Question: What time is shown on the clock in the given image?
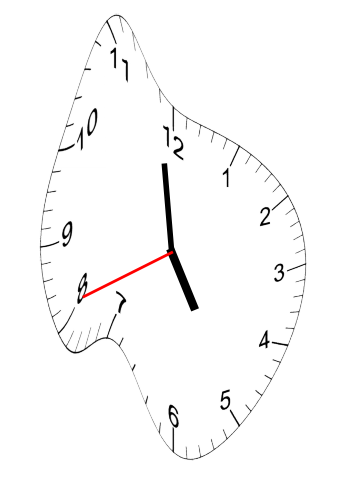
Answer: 04:58:41